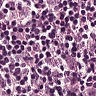
Metastatic tissue present: yes